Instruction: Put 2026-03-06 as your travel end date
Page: home
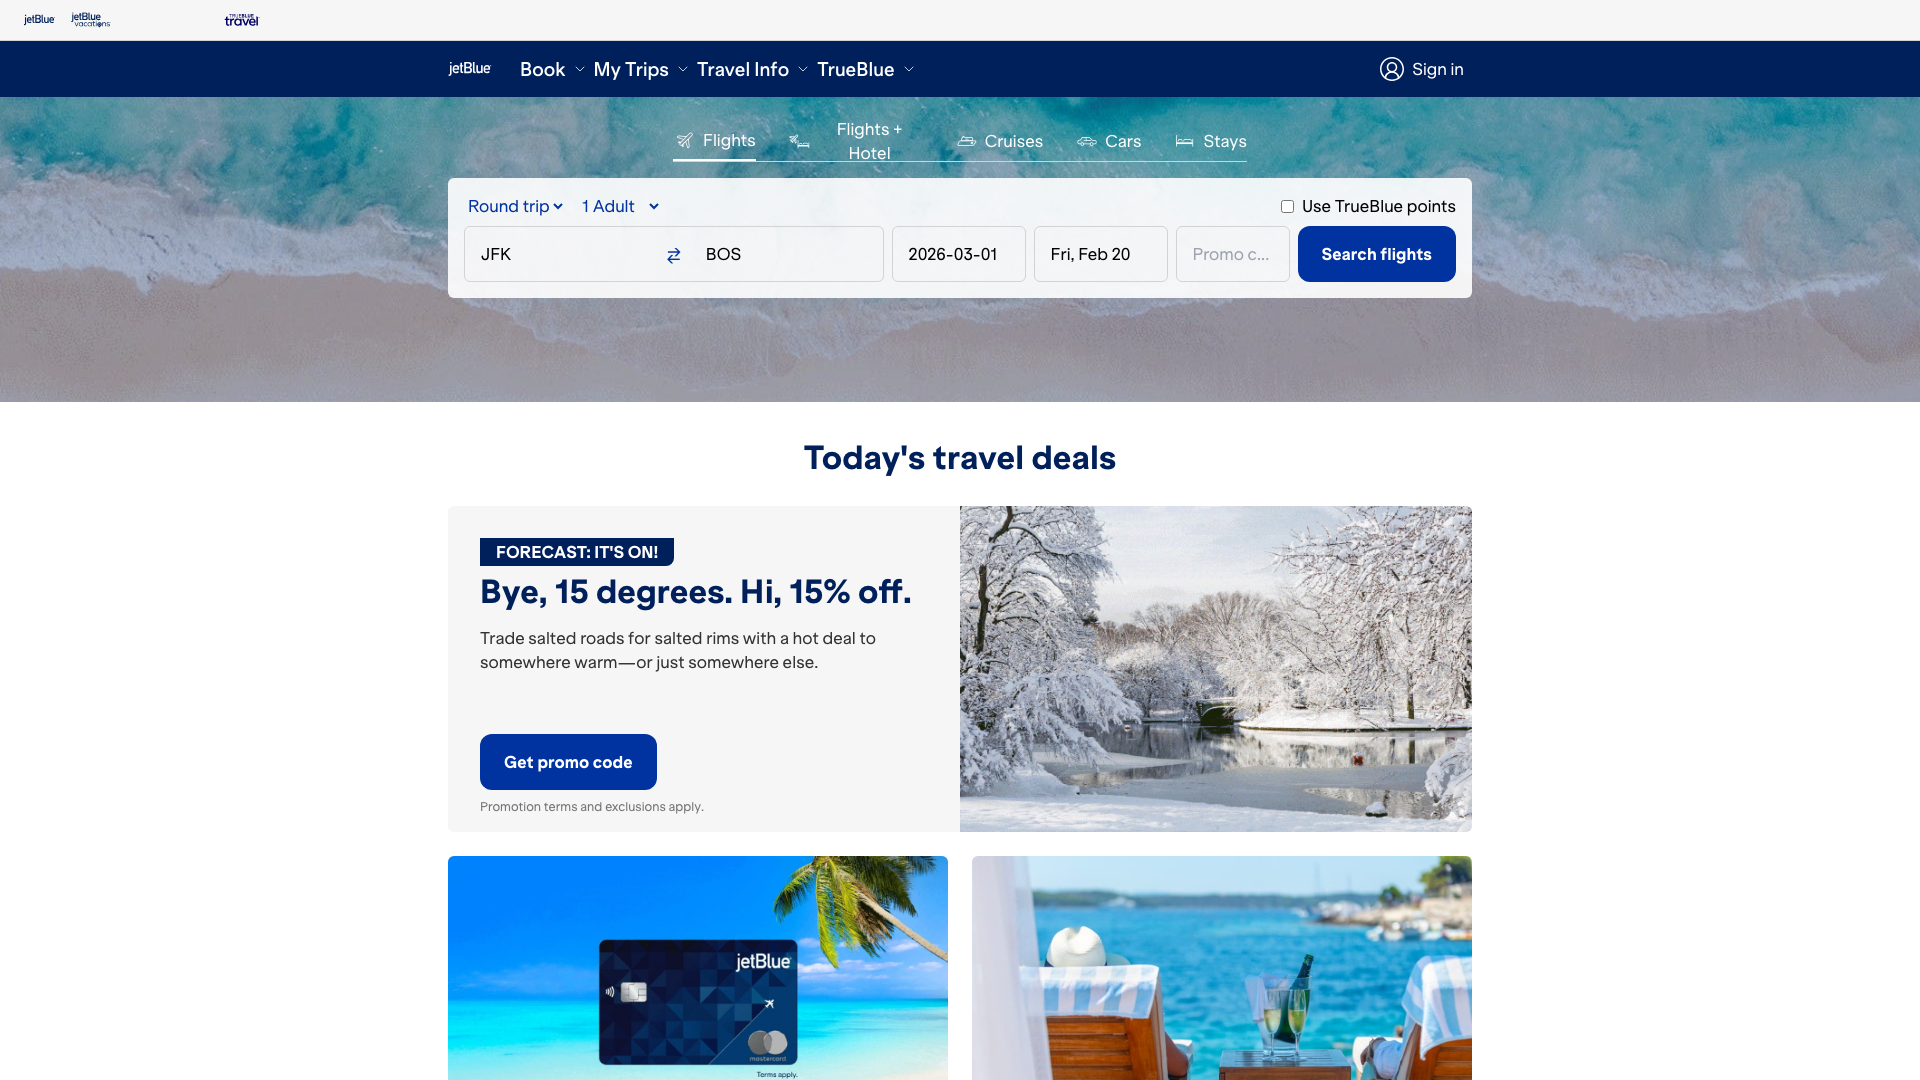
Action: type